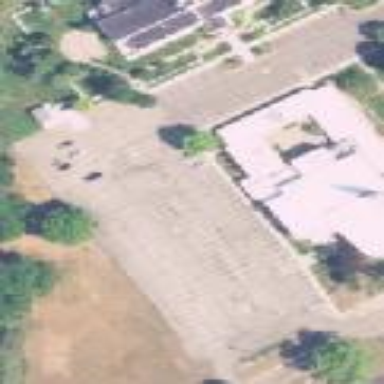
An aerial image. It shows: Parking area.